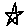
Label: star